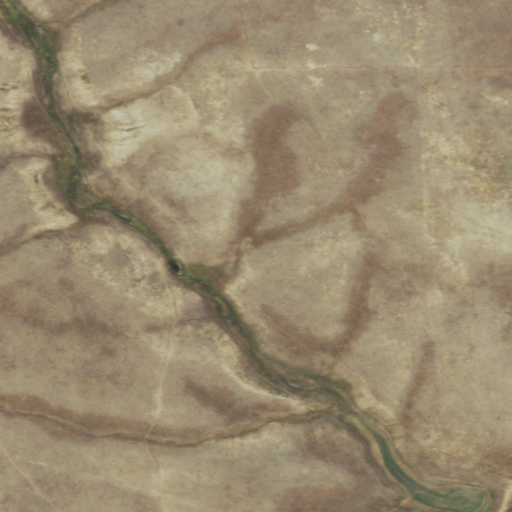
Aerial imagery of valley in Wyoming named East End Draw containing only shrub